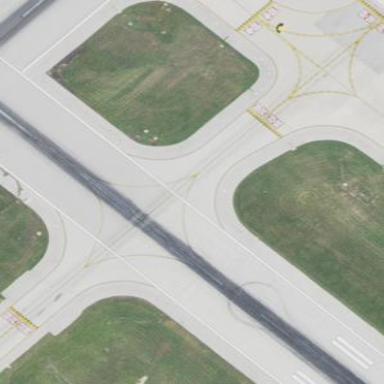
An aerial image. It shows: Image of taxiway at airport.